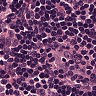
Metastatic tissue present: no